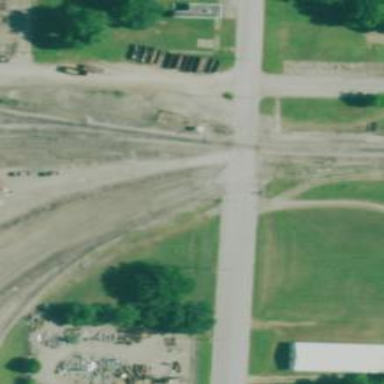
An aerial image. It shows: Railway spur service.